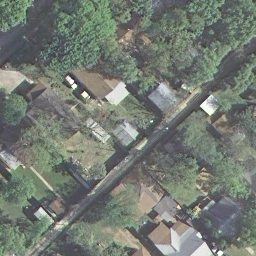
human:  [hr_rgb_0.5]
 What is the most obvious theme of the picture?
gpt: medium residential